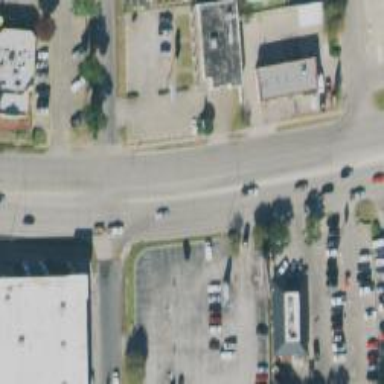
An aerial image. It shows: Primary highway with separate sidewalk.